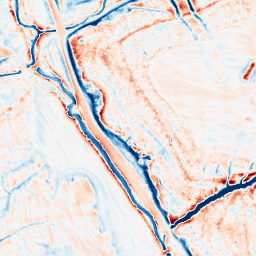
Category: edge_preserving
Decomposition family: guided
Decomposition parameters: radius: 4
eps: 0.1
Upsampling method: bspline
Upsampling parameters: scale: 8
Upsampling scale: 8